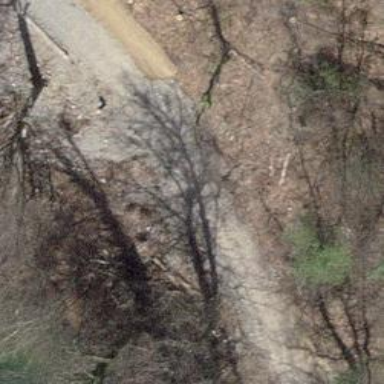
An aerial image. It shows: Gravel path with track type of grade 3.